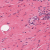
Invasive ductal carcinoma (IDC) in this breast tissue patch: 0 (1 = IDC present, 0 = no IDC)